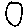
Label: circle